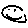
Label: smiley face